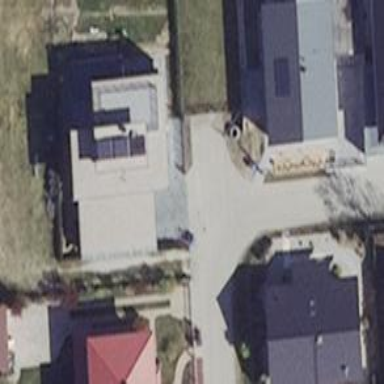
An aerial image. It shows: Living street.